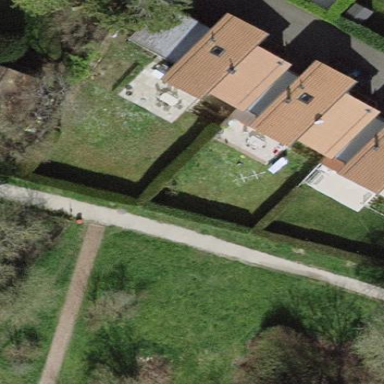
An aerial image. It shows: Garden enclosed by fence.